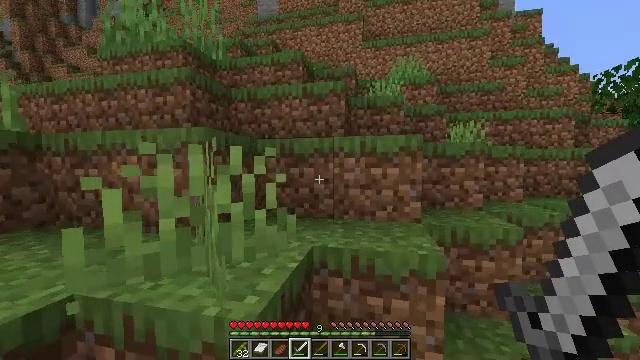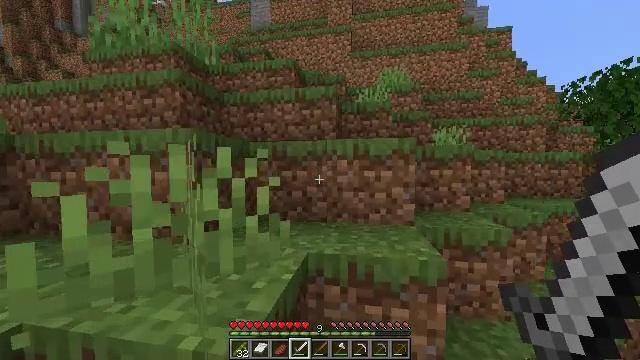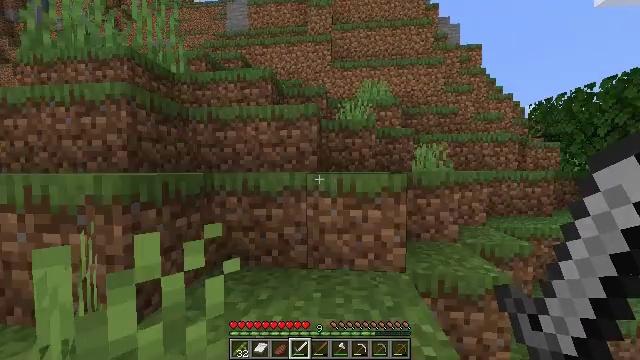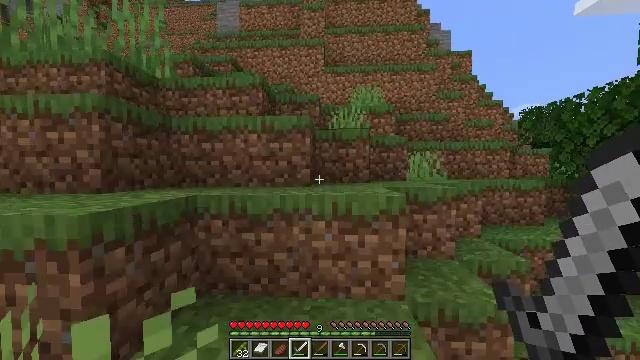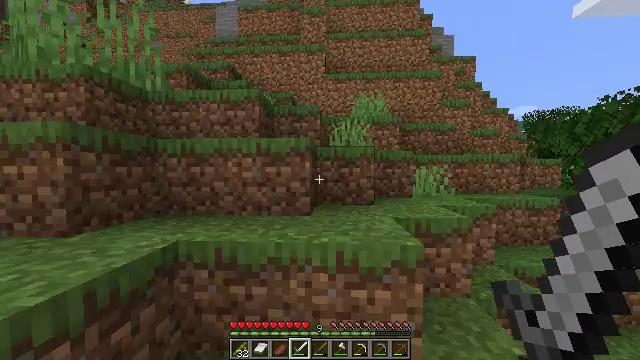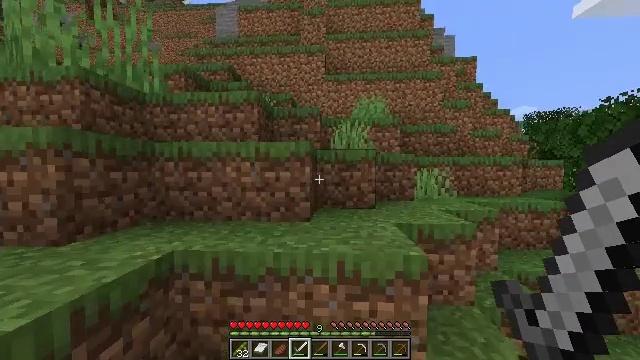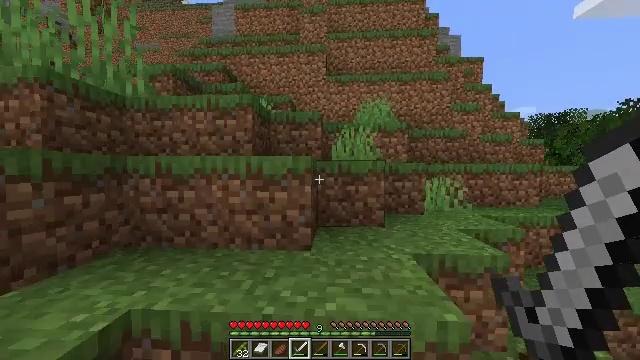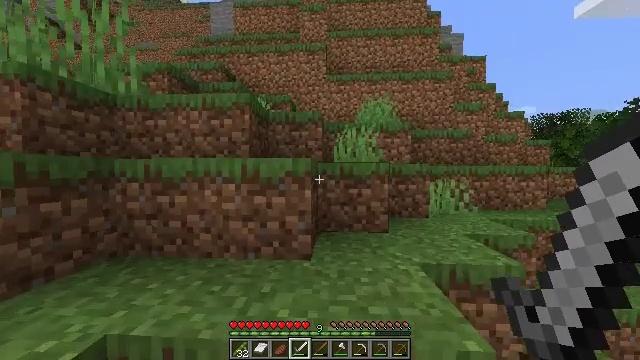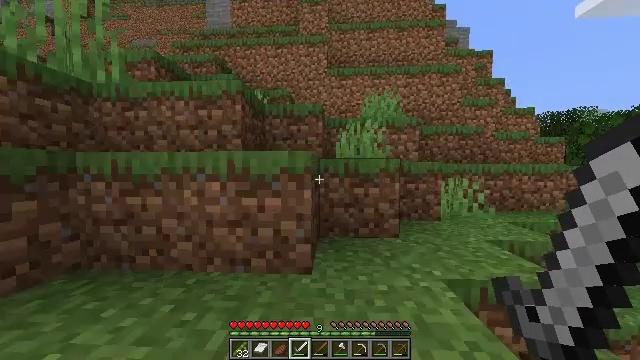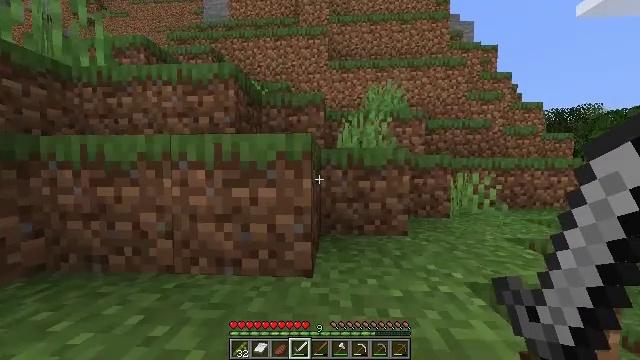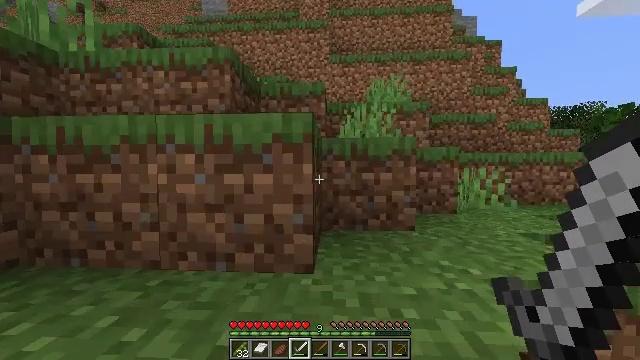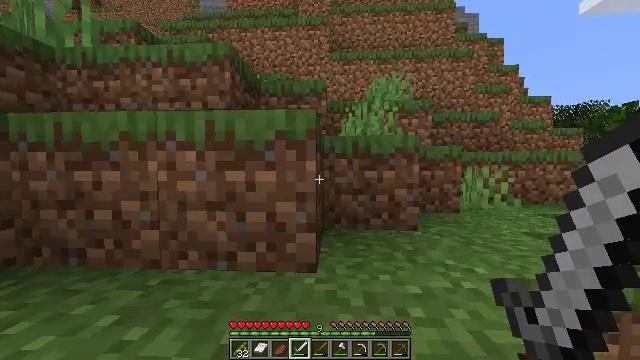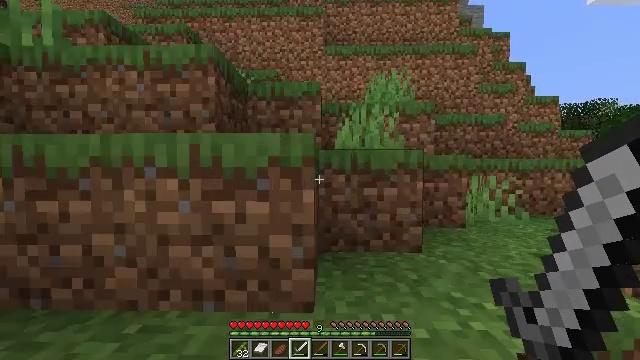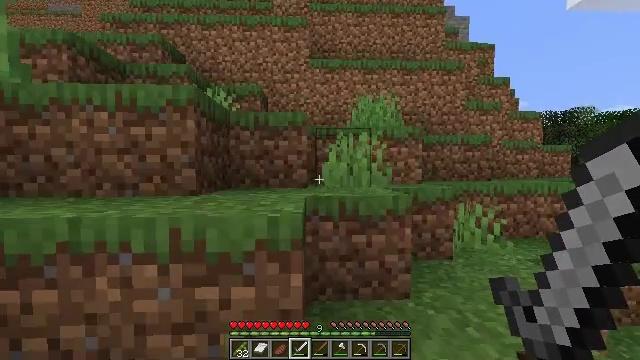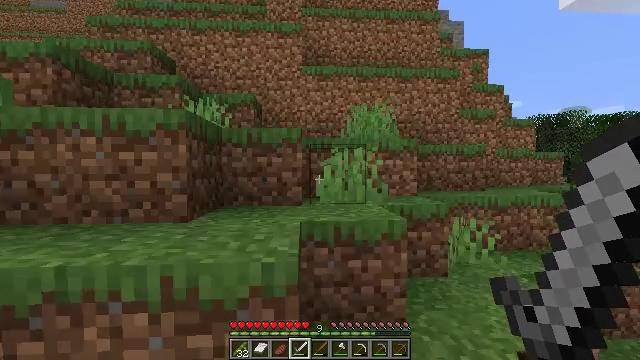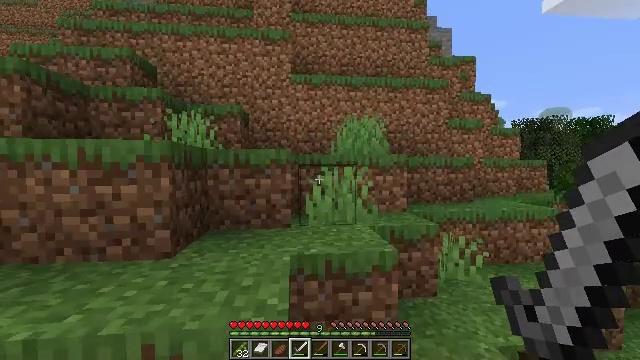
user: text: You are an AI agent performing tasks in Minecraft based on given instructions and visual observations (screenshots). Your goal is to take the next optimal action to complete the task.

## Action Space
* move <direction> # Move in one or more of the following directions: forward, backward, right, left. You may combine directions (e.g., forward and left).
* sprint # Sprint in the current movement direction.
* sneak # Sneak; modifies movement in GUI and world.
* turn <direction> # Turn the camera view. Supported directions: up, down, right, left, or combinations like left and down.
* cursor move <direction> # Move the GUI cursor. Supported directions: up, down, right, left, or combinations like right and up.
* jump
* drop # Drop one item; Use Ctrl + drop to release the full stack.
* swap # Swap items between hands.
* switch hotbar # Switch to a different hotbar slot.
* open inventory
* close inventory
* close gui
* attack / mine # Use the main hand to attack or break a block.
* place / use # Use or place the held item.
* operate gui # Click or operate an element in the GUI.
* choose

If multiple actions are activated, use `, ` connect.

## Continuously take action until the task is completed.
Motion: motion action
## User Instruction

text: Gather sweet berries from the bush.
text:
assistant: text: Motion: move forward, sprint, turn right, jump
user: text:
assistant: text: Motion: move forward, sprint, turn right, jump
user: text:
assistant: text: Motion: move forward, turn right, jump
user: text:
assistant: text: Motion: move forward, jump
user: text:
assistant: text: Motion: move forward, jump
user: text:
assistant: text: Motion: move forward, jump
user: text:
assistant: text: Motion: move forward, sprint, jump
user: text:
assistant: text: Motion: move forward, sprint, jump
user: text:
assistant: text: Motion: move forward, sprint, jump
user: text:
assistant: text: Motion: move forward, sprint, jump
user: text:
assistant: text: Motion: move forward, jump
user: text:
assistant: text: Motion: move forward, turn right, jump
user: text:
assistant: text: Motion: move forward, turn right, jump
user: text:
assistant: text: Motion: move forward, turn right, jump
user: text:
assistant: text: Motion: move forward, sprint, turn right, jump
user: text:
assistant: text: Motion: move forward, sprint, turn right, jump
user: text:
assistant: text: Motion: move forward, sprint, turn right, jump
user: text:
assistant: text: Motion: move forward, sprint, turn right, jump
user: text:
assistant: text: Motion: move forward, turn right, jump
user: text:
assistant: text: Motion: move forward, jump
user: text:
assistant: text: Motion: move forward, turn right, jump
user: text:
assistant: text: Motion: move forward, turn right, jump
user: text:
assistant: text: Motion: move forward, sprint, jump
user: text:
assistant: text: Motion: move forward, sprint, jump
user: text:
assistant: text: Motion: move forward, sprint, jump
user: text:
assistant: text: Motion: move forward, jump
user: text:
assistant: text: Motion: move forward, jump
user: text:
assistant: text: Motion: move forward, jump
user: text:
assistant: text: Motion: move forward, jump
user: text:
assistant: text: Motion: move forward, turn right, jump